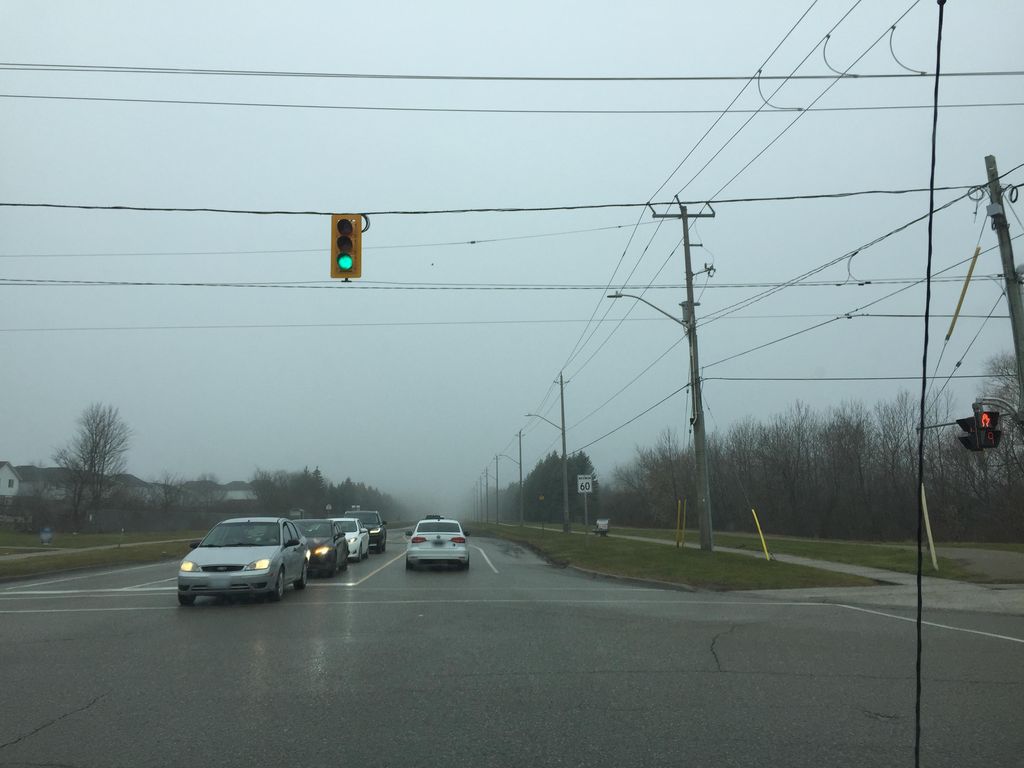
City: kitchener-waterloo